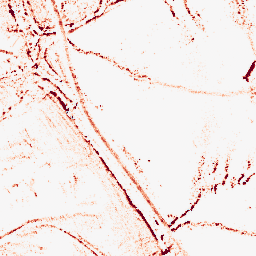
Category: morphological
Decomposition family: morphological_square
Decomposition parameters: operation: opening
size: 5
Upsampling method: quintic
Upsampling parameters: scale: 8
Upsampling scale: 8